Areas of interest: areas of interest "Soccer Field"
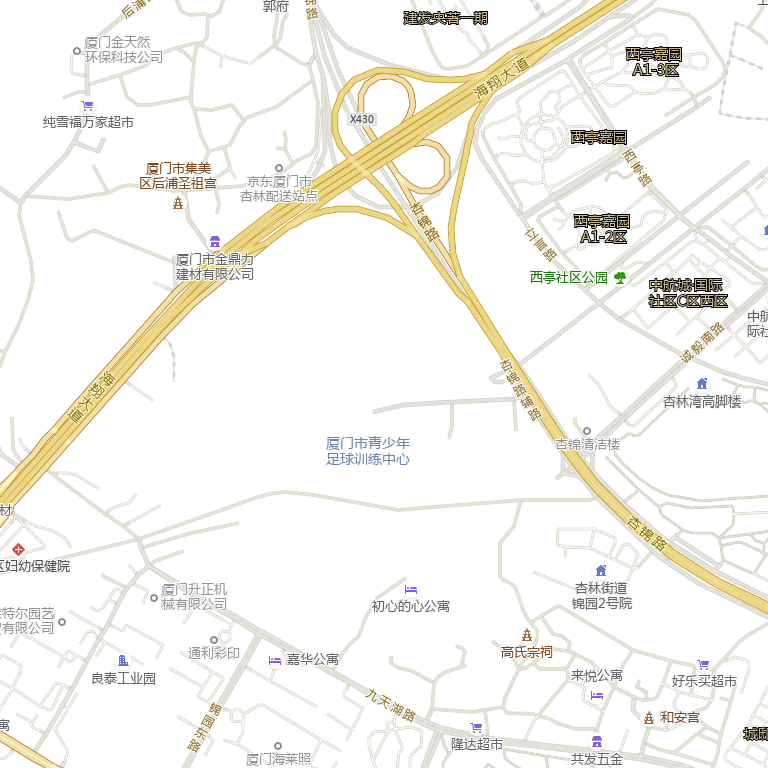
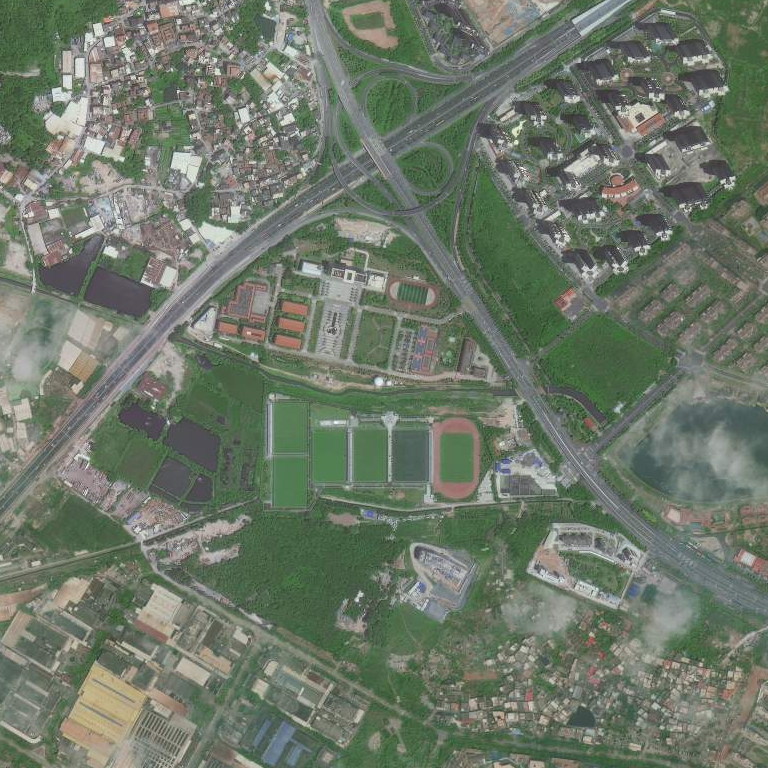